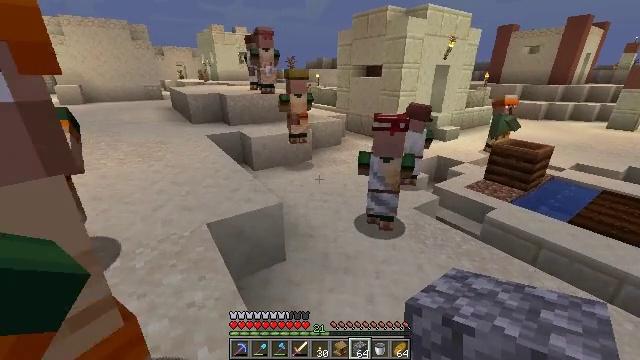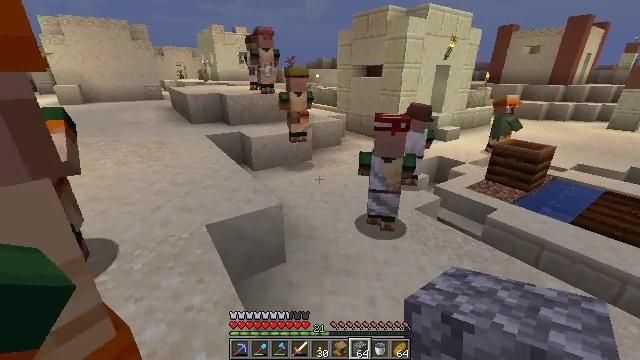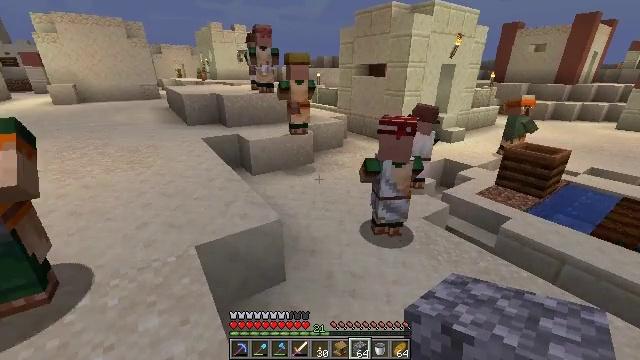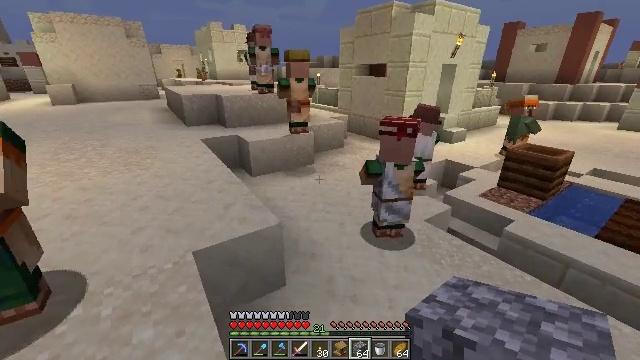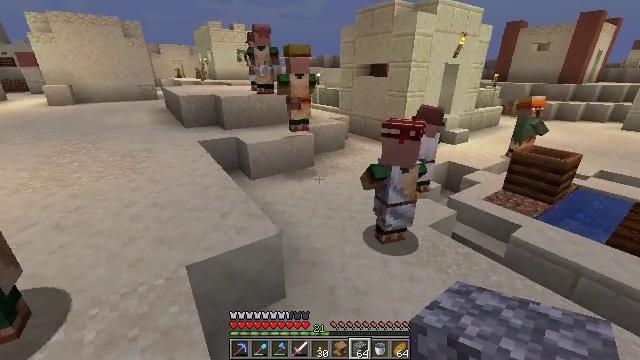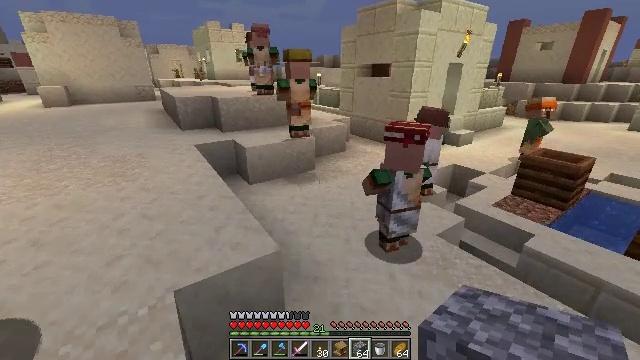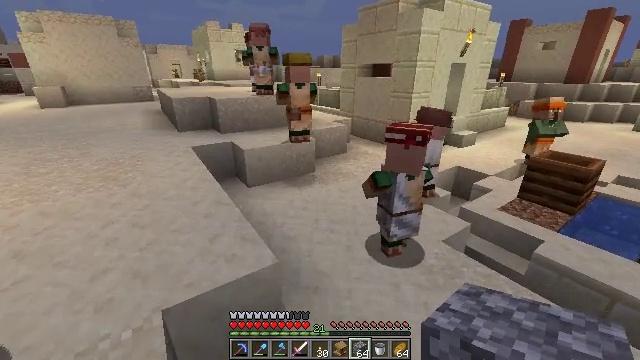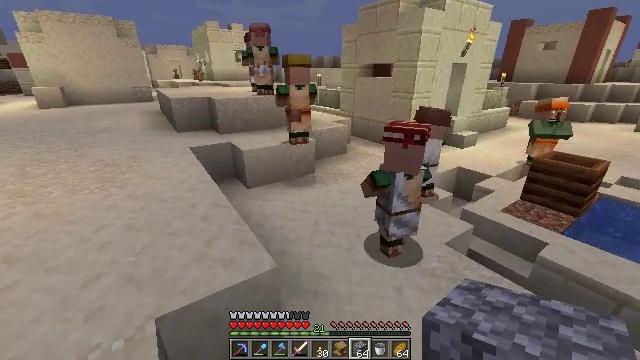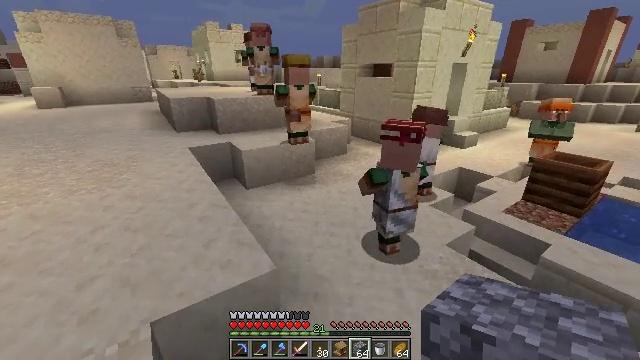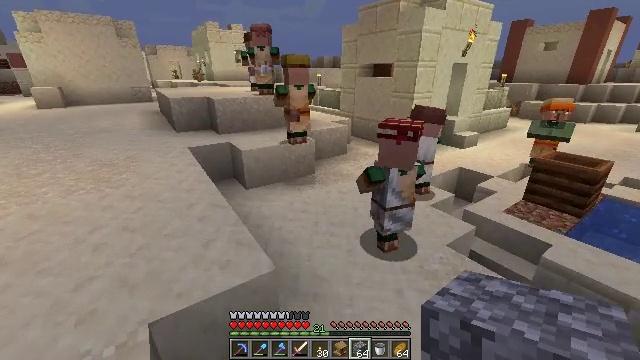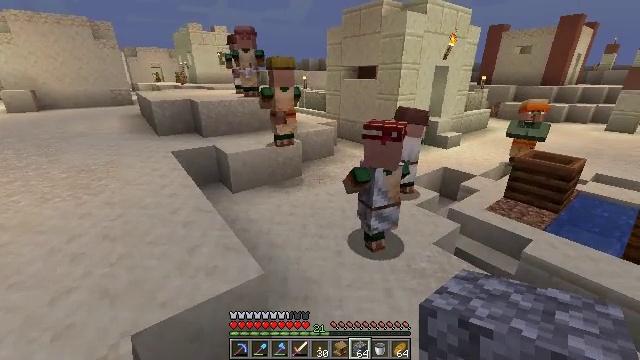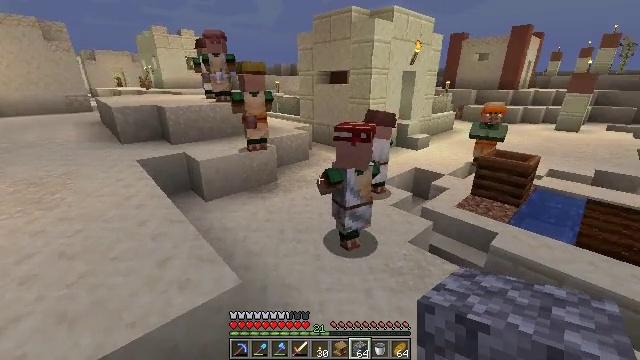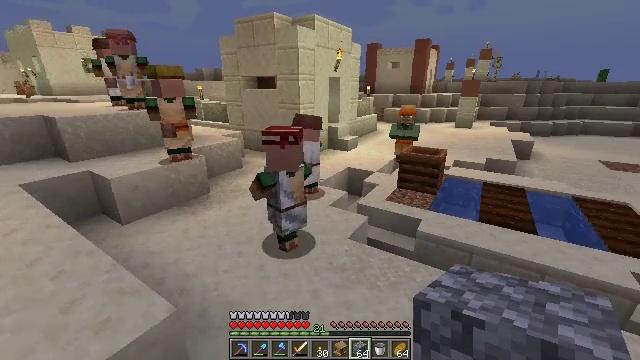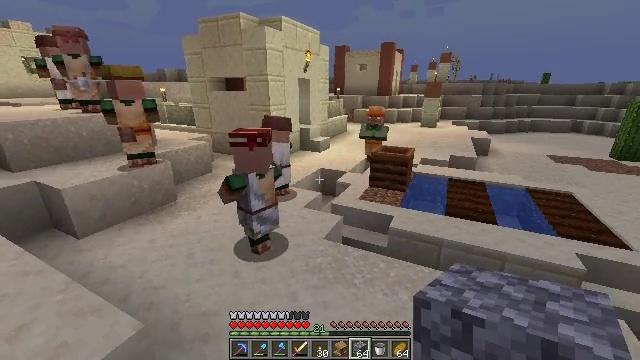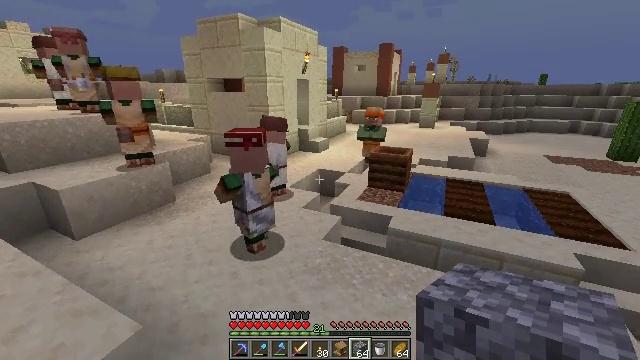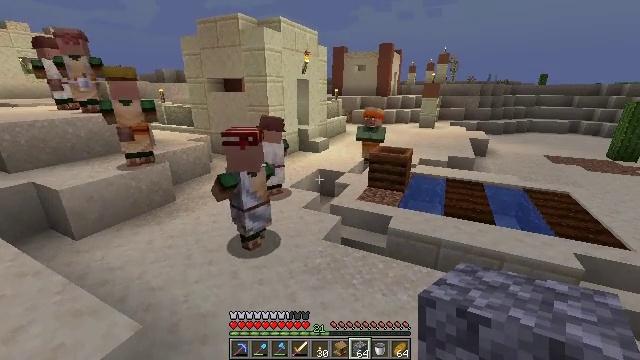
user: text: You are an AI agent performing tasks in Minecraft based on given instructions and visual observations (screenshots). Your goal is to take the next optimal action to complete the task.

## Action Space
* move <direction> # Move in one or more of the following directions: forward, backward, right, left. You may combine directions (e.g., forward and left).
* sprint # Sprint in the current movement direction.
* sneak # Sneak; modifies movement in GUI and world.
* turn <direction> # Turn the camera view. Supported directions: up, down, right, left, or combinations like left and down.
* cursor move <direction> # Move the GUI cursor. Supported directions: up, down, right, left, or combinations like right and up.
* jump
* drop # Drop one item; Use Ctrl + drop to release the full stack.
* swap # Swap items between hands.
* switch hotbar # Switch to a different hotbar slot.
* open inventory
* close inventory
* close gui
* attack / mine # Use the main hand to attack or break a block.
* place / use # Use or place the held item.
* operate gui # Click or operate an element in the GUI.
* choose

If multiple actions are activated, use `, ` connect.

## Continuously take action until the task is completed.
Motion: motion action
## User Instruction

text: Hold left click to mine smooth sandstone.
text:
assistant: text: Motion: move forward
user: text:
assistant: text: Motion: move forward
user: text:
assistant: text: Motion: move forward
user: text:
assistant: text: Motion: move forward
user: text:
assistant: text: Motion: move forward
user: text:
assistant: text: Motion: no_op
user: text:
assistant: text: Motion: no_op
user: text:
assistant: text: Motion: no_op
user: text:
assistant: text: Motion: no_op
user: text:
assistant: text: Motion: turn right
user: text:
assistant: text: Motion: turn right
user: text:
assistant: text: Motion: turn right and up
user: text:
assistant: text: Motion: turn right
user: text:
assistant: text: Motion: no_op
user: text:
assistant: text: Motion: no_op
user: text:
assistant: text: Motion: no_op
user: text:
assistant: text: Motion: no_op
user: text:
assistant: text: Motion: no_op
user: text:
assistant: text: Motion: no_op
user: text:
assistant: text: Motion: no_op
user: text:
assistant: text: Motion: no_op
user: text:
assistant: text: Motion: no_op
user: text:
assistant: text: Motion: no_op
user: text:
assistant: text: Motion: no_op
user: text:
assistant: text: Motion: no_op
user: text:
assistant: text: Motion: no_op
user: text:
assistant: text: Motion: move forward
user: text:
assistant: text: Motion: move forward
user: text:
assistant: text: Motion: move forward
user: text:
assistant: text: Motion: move forward